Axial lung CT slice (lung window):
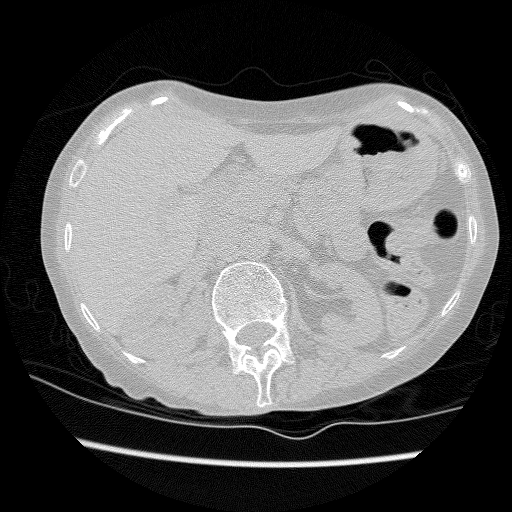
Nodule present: no